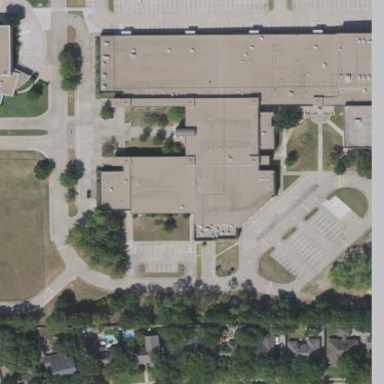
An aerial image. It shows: School building.